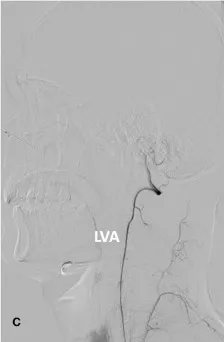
DSA of the vertebral artery and basilar artery. (C) The LVA. The LVA terminated in the PICA (C). AICA, anterior inferior cerebellar artery; RVA, right vertebral artery; LVA, left vertebral artery.
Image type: radiology (x_ray)